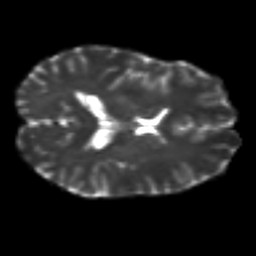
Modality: T2w
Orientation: axial
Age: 38
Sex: female
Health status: healthy
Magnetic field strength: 3 T
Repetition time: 9 s
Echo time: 0.093 s